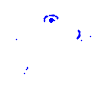
Particle: kaon